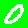
Digit: 0